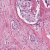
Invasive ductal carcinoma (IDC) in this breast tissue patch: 1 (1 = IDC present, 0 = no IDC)